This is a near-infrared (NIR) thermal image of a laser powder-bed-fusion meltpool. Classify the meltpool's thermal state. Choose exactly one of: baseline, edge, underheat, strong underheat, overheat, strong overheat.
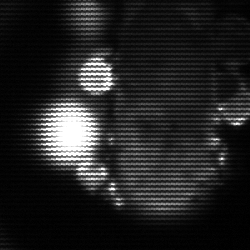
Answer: strong underheat